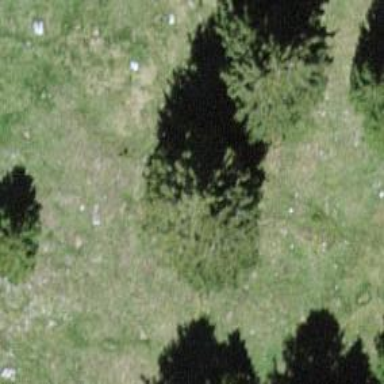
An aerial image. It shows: Needle-leaved tree in natural setting.